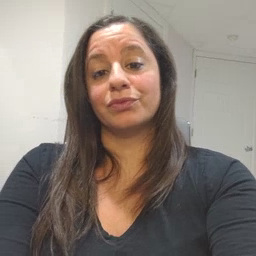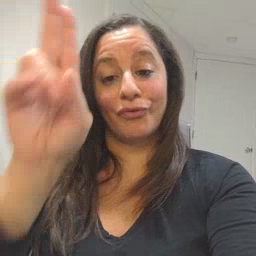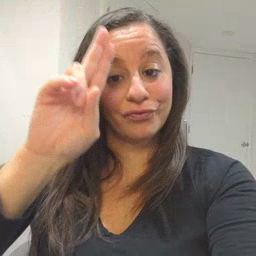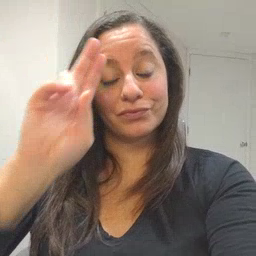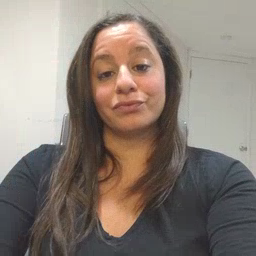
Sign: uncle